Aerial crown-view tile of a tropical tree (Barro Colorado Island, Panama), acquired 20240918:
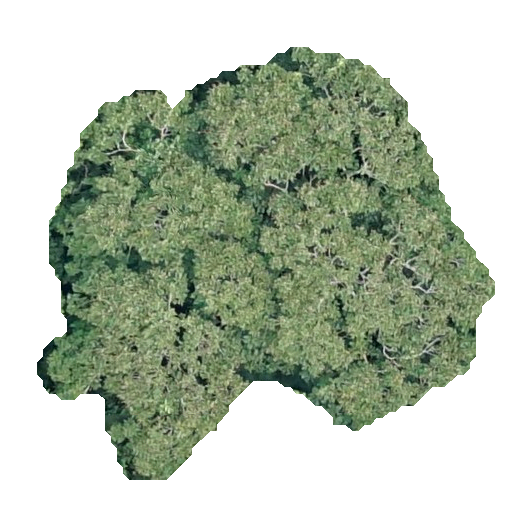
Species: Dipteryx oleifera
GBIF accepted scientific name: Dipteryx oleifera
Crown area: 205.818 m²